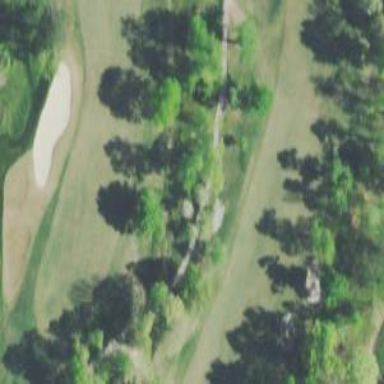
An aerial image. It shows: Service road used as golf cart path.